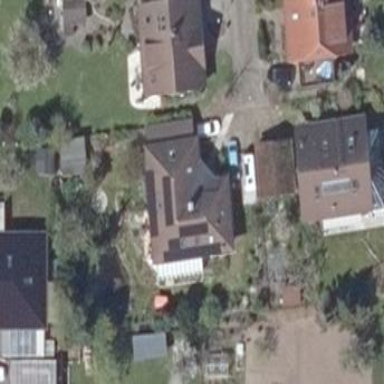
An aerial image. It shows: Detached building.